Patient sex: M
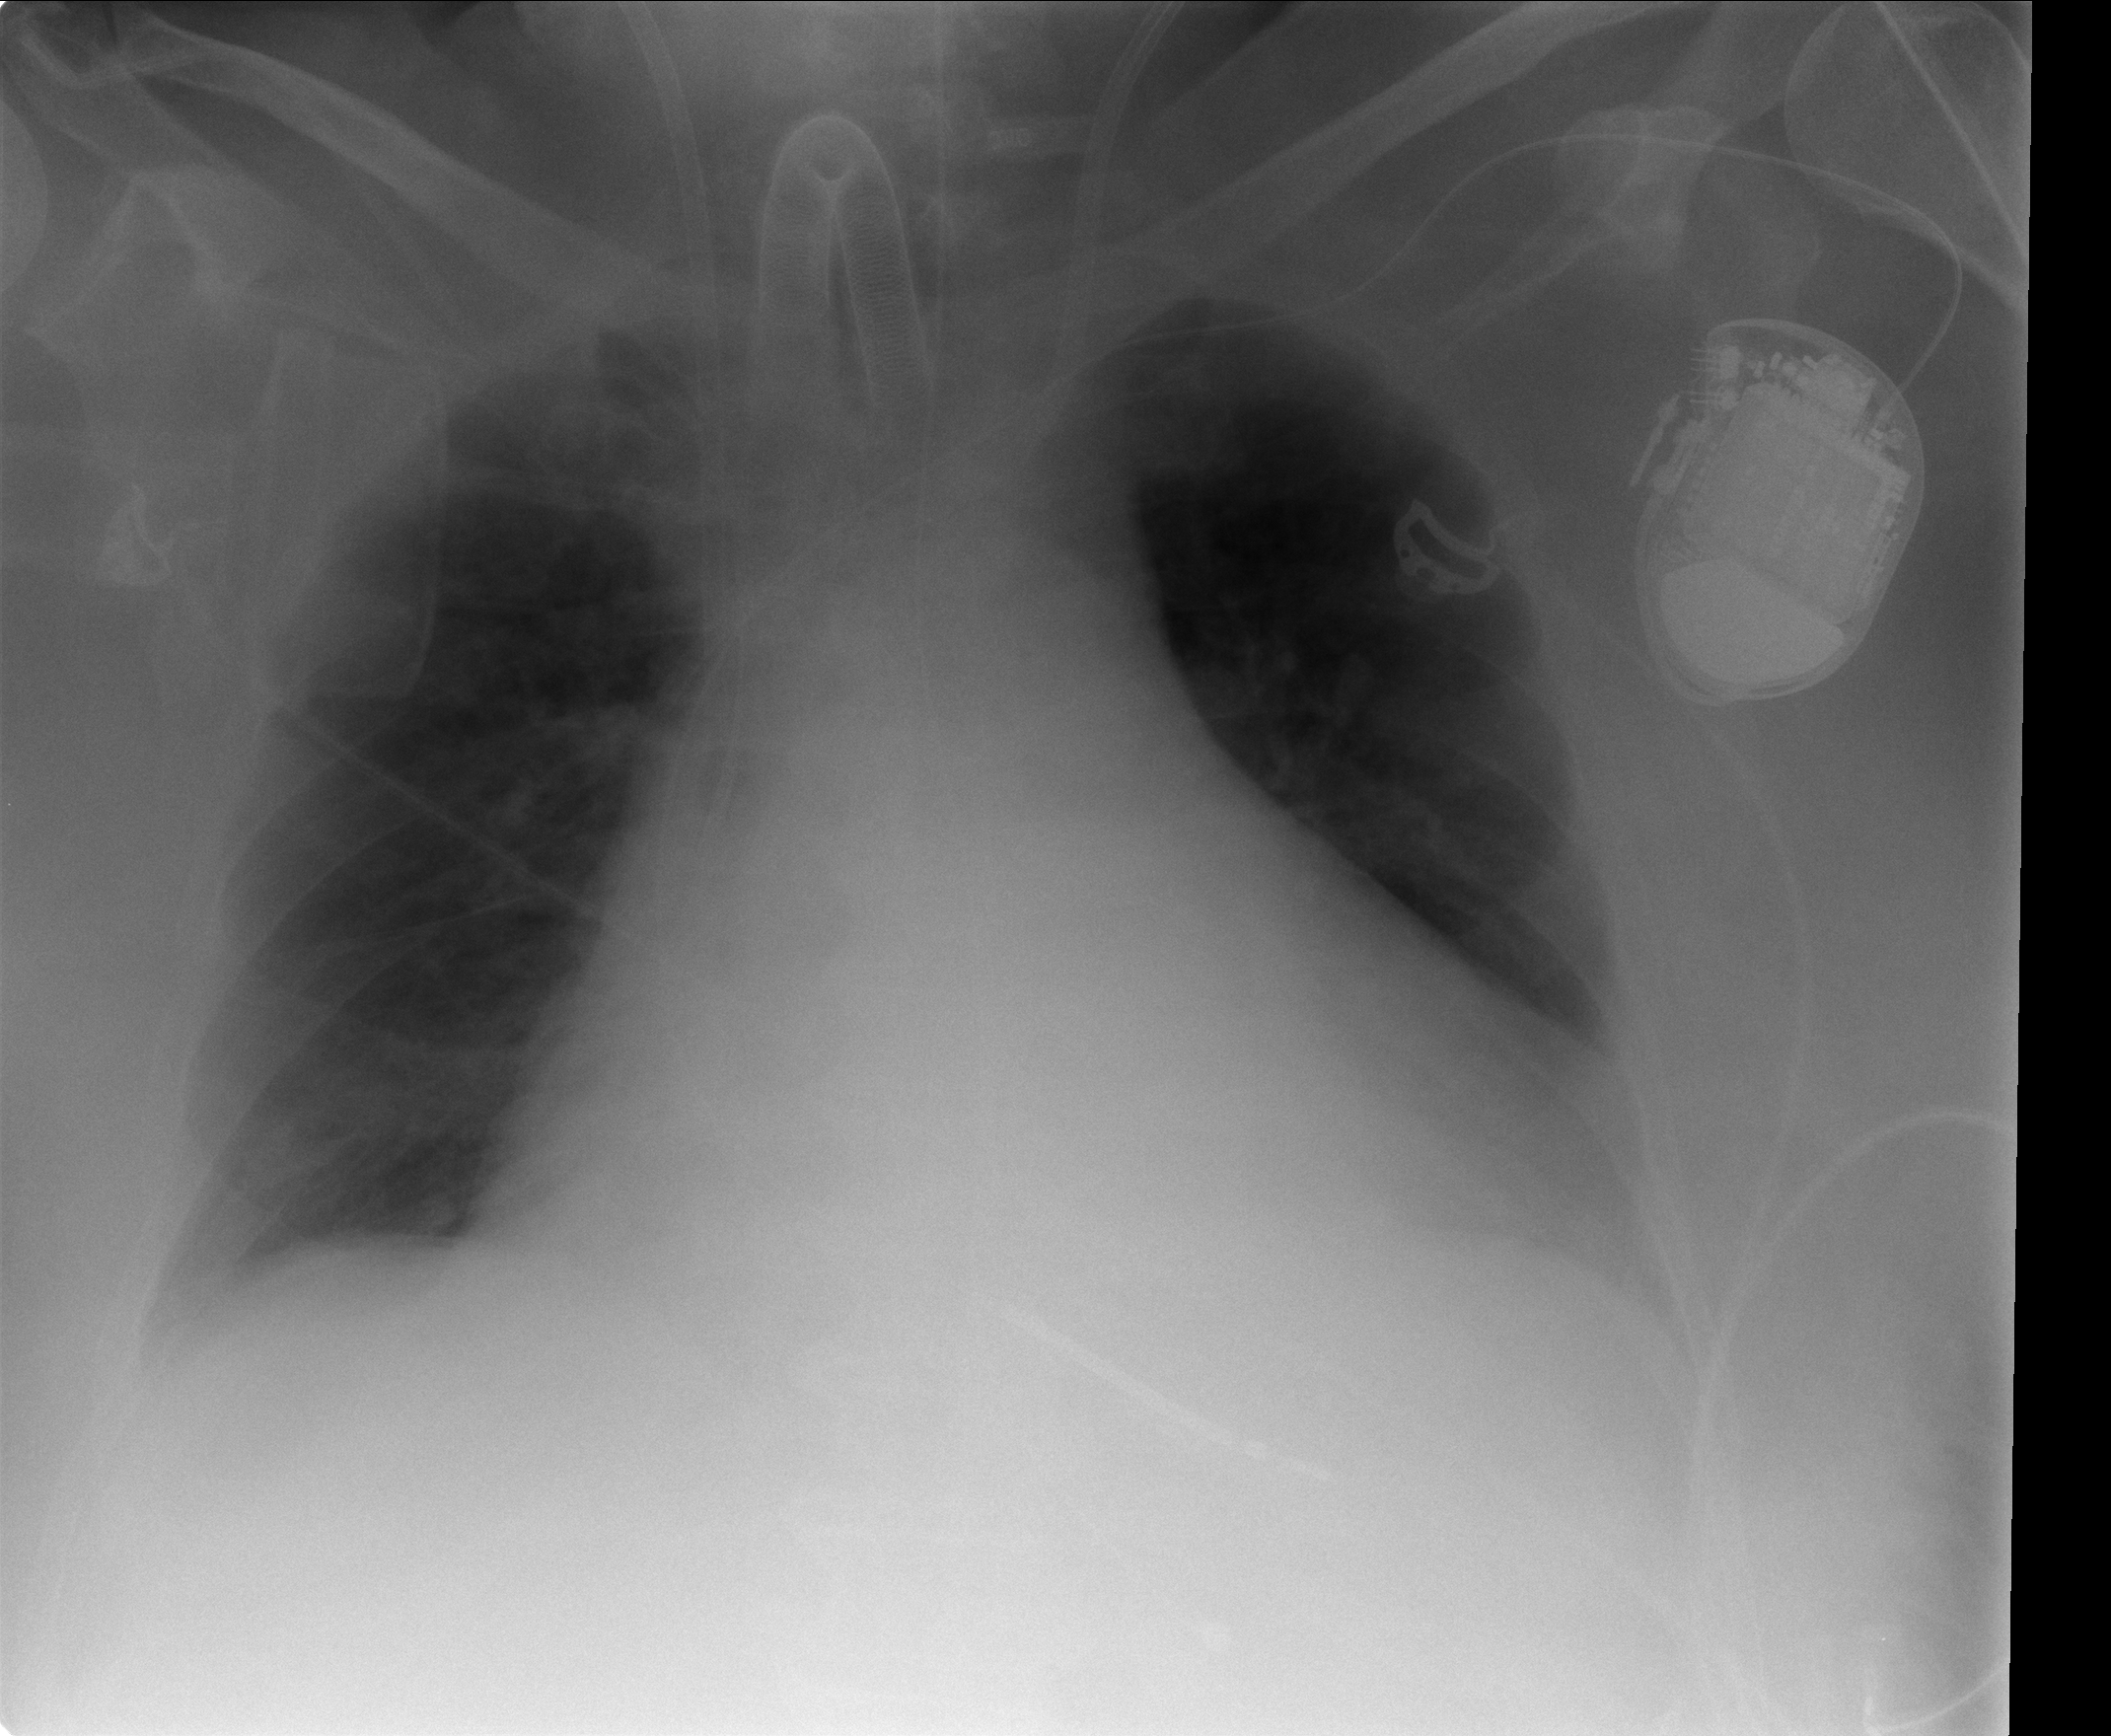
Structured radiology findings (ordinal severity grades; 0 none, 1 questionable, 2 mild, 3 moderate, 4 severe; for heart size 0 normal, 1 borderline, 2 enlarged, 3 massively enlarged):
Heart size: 2
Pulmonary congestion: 2
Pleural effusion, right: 1
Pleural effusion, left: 1
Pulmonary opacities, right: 1
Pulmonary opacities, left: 0
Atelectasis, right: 1
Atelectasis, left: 1